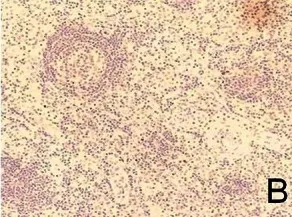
Immunohistochemistry findings. A cervical lymph node biopsy specimen displays nodal involvement by RDD. , while staining for CD1a is negative (original magnification, x400).
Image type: pathology (immunostaining)